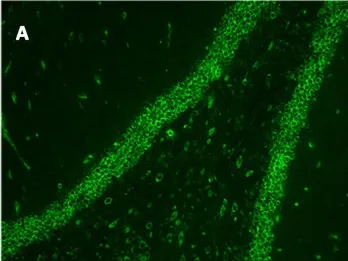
Detection of AGO-IgG by IIF-TBA. IIF of the monkey brain with the patient's serum.
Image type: pathology (immunostaining)